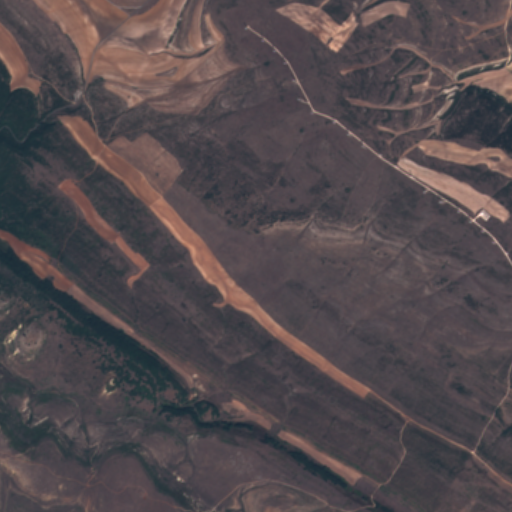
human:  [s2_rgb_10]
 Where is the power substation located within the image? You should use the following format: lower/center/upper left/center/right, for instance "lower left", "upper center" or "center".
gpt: The power substation is located in the center right of the image.
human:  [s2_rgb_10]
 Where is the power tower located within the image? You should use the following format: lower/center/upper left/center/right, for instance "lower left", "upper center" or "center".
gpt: The power tower is located in the center right of the image.
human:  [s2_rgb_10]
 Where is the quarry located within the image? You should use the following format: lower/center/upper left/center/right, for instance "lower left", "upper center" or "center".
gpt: There is no quarry in the image.